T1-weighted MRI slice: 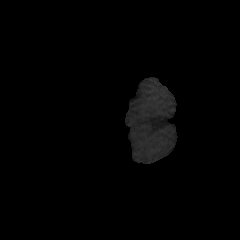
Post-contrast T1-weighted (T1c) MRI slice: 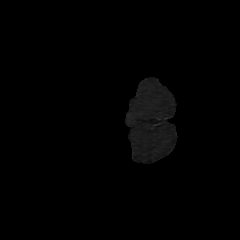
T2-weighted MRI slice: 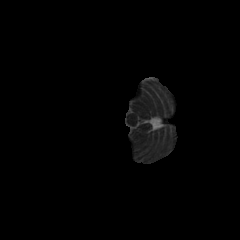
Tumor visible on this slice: no